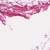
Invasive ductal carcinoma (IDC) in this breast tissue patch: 0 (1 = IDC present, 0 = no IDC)